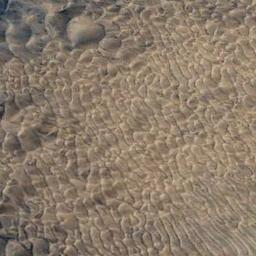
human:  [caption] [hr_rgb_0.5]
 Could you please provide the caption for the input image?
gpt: The desert has yellow sand and many dense trellis dunes .

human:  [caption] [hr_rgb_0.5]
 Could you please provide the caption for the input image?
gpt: This is a yellow desert with dense wavy stripes .

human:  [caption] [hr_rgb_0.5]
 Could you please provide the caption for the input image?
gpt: There are parallel lines in this desert .

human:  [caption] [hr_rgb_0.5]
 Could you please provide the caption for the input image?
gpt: The white desert is next to the bare land .

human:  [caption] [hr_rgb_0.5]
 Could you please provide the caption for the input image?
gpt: A brown desert with patterned stripes .